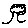
Label: tree